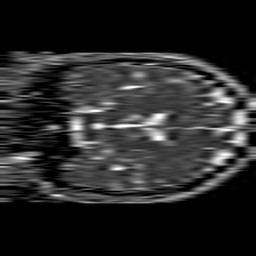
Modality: ADC
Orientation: coronal
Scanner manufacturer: philips
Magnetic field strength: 1.5 T
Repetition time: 4.6 s
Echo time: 0.08517 s